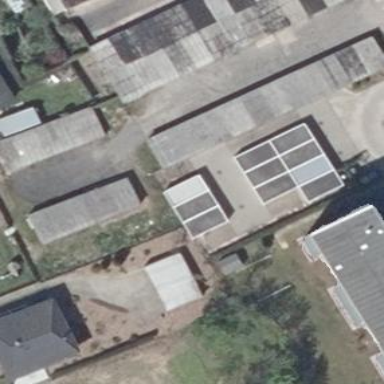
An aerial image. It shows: Garage.